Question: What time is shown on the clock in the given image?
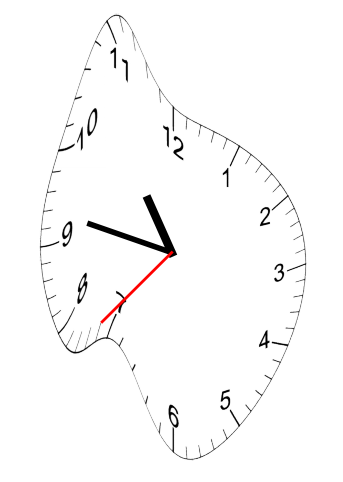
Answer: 10:46:37